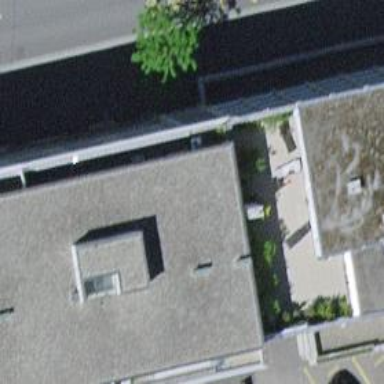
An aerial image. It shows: Restaurant.